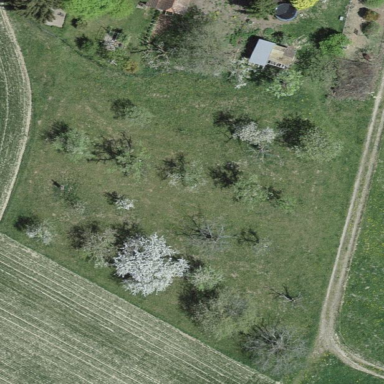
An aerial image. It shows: Orchard.